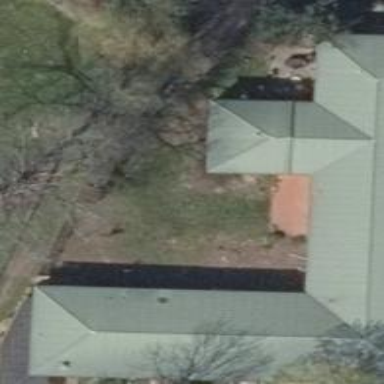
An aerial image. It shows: House with flat roof.